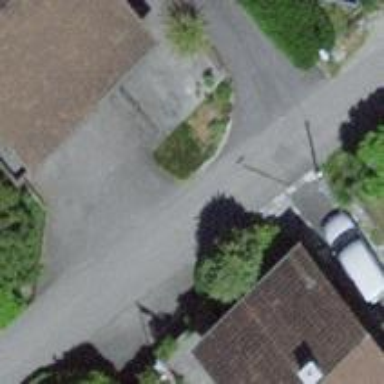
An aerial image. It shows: Asphalt road in residential area.